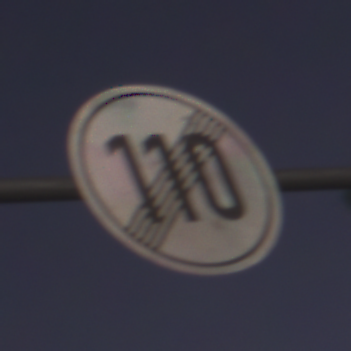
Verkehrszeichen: EndeGeschwindigkeit110
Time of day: Night
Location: Outdoor (Suburban)
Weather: PartlyCloudy
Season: NotSpecified
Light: Artificial